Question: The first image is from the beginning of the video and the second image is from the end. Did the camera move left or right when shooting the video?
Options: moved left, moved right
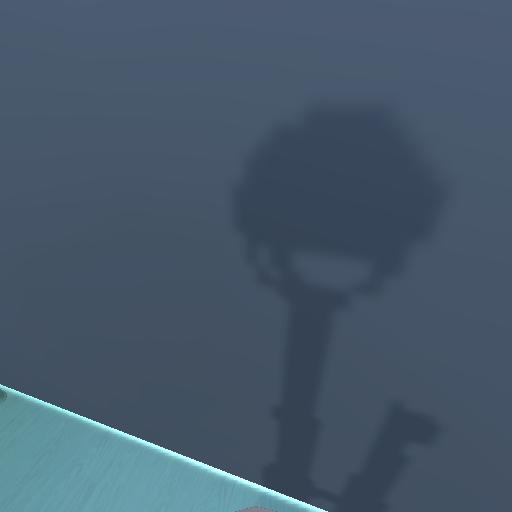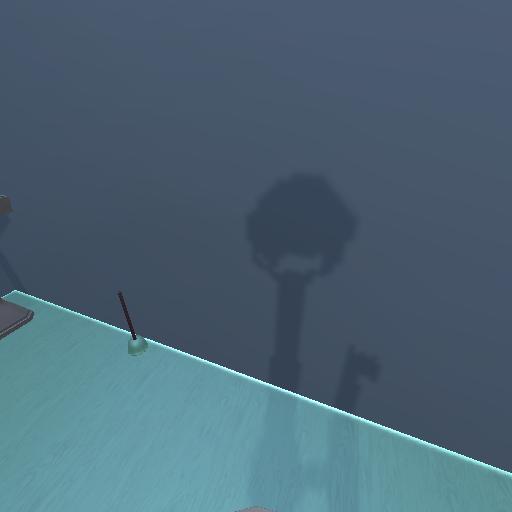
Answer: moved left